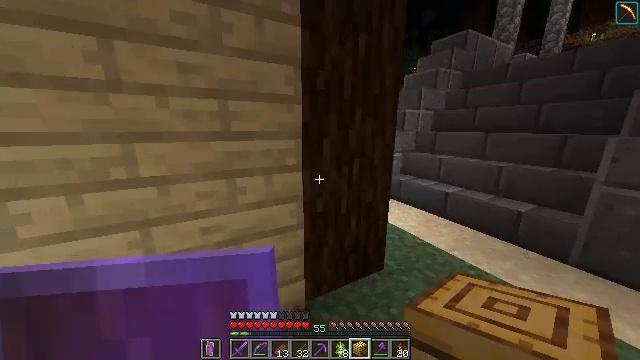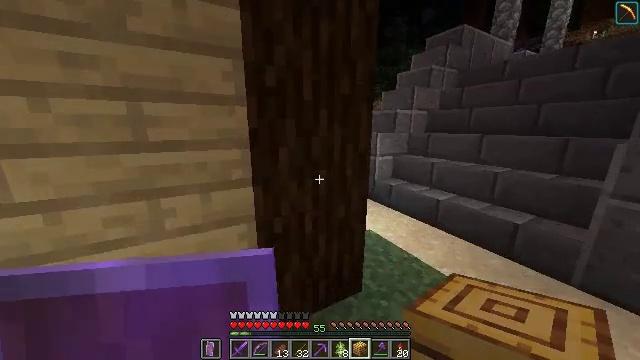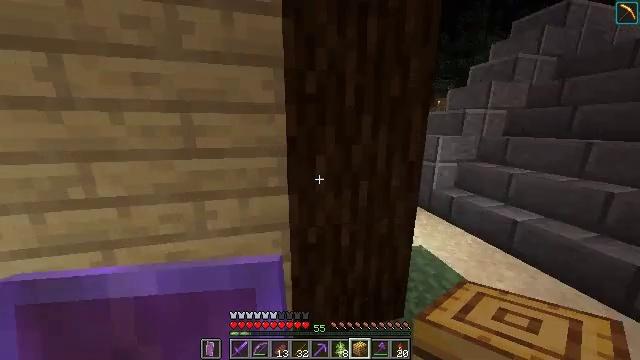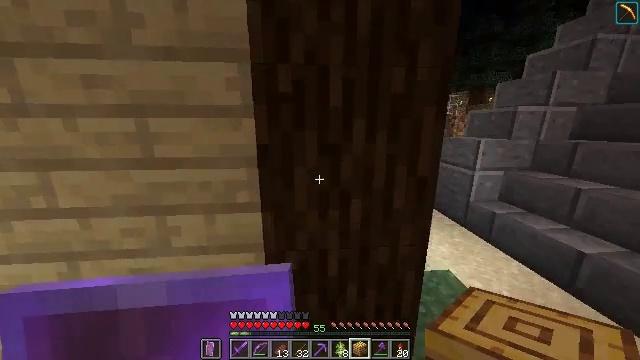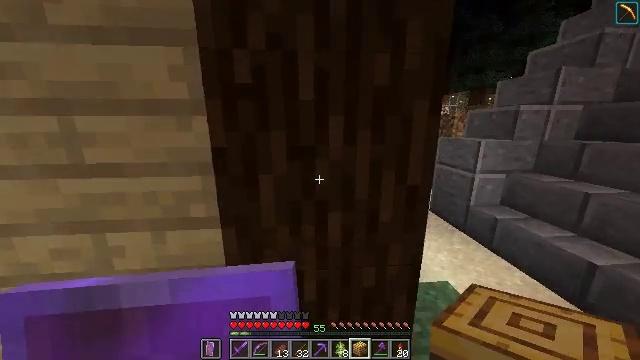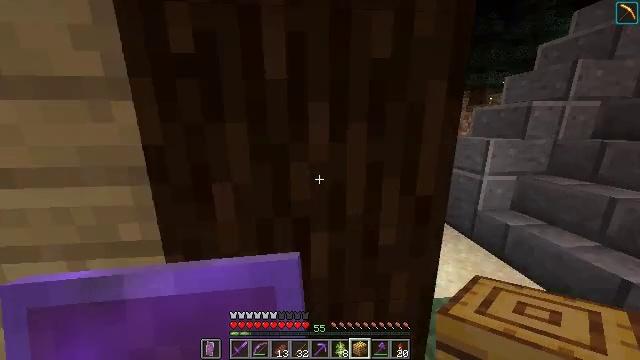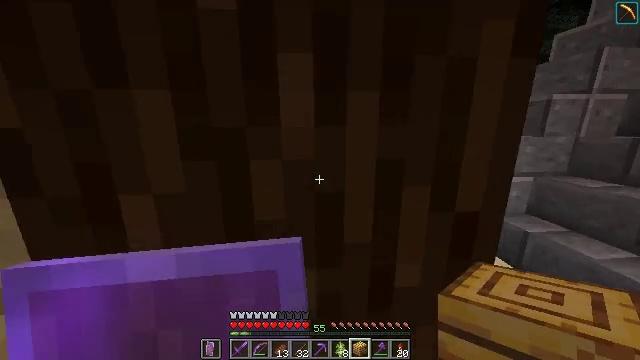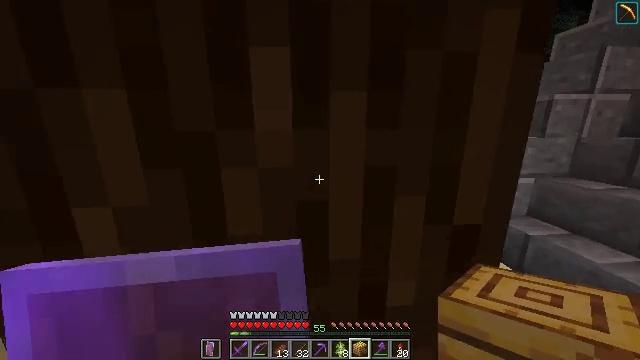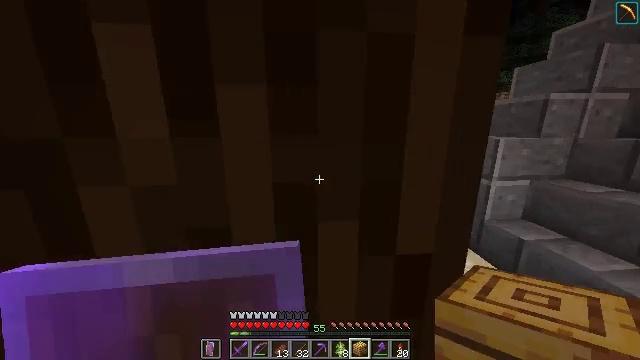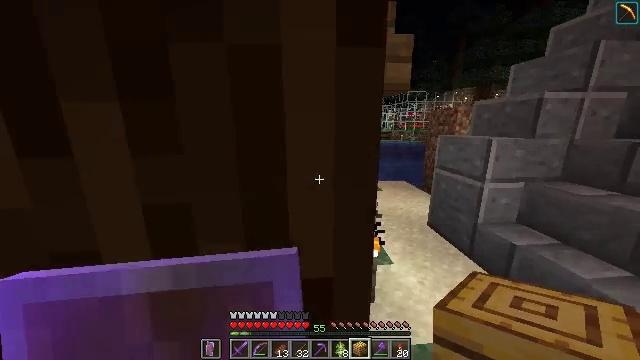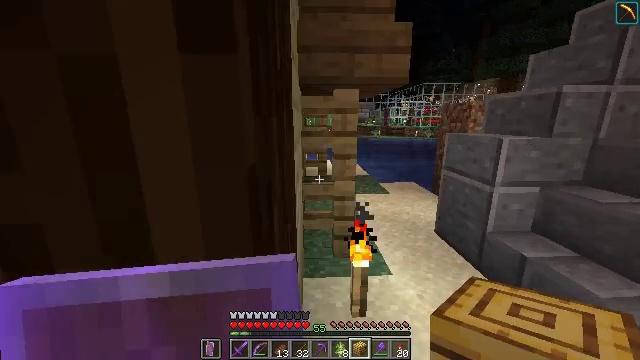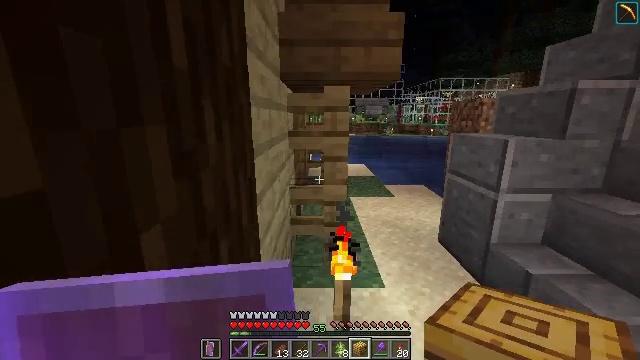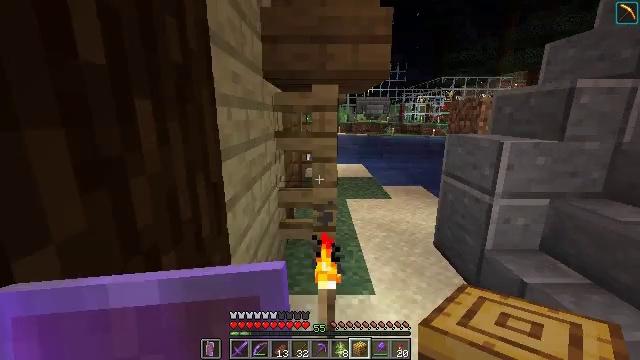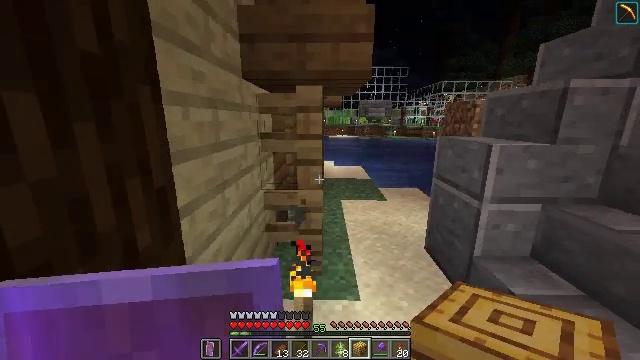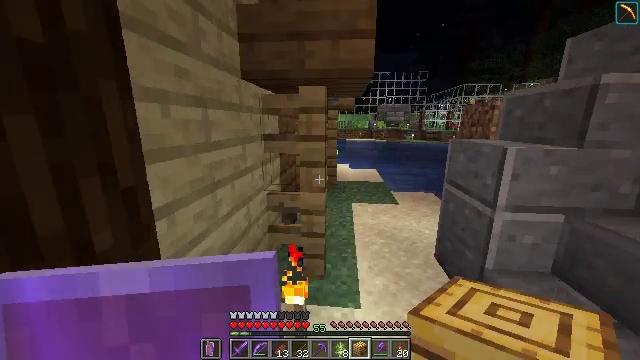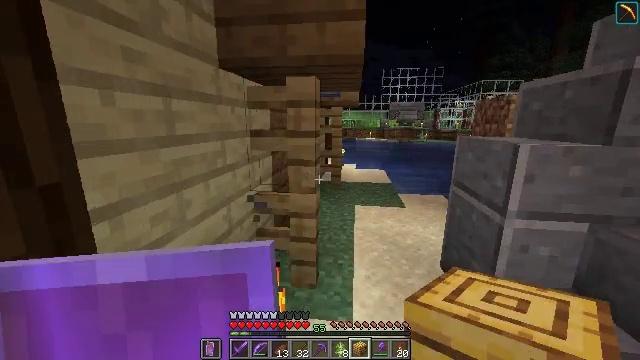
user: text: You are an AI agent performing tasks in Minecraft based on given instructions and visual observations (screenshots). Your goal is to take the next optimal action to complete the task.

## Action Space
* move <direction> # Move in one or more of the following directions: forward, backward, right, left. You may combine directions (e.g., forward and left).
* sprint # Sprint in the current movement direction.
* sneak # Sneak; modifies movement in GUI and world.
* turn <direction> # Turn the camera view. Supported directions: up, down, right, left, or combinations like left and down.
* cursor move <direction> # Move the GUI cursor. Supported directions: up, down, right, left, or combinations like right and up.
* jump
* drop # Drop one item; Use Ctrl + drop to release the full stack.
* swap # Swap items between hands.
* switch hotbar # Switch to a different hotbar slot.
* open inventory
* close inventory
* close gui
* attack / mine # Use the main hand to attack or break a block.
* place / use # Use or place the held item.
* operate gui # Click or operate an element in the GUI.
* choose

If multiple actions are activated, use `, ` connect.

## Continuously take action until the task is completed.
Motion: motion action
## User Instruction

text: Break the birch leaves block.
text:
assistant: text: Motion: move forward and move right, sprint
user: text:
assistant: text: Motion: move forward and move right, sprint, turn left
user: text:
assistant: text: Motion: move forward and move right, sprint, turn left
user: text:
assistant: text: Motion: move forward, sprint
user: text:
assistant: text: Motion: move forward, sprint
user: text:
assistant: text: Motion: move forward, sprint
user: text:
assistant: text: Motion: move forward and move right, sprint
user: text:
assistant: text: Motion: move forward and move right, sprint
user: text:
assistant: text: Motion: move forward and move right, sprint
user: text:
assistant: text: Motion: move forward and move right, sprint, turn left
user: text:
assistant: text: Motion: move forward and move right, sprint, turn left
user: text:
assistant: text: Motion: move forward and move right, sprint
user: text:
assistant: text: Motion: move forward and move right, sprint, turn left
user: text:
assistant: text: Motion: move forward and move right, sprint, turn left
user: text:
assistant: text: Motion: move forward and move right, sprint, turn left
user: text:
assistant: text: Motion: move forward and move right, sprint
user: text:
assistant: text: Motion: move forward, sprint
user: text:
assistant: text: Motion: move forward, sprint
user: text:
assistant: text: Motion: move forward and move right, sprint
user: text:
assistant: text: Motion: move forward and move right, sprint, turn left
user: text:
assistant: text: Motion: move forward and move right, sprint, turn left
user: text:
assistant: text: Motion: move forward and move right, sprint, turn left
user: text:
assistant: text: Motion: move forward and move right, sprint, turn left
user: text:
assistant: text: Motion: move forward and move right, sprint, turn left
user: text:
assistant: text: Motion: move forward, sprint, turn left
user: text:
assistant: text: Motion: move forward, sprint, turn left
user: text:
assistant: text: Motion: move forward, sprint, turn left
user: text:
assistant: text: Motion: move forward, sprint, turn left
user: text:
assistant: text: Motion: move forward, sprint, turn left
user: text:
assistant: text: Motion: move forward, sprint